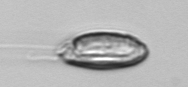
Label: Katodinium_or_Torodinium